Interaction volume radius: 5 \u00c5
Interaction volume height: 20 \u00c5
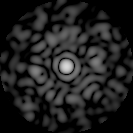
Disorder parameter: 0.8544